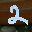
Label: 2